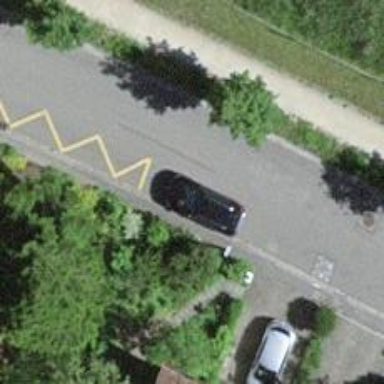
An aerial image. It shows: Bus stop with stop position for public transport.